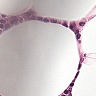
Metastatic tissue present: no